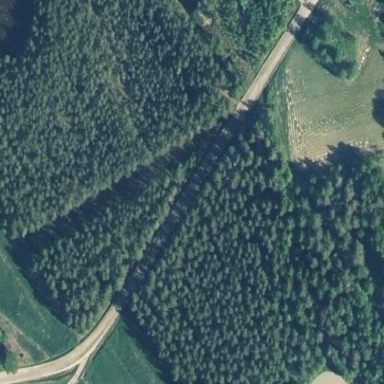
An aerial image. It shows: Forest area.